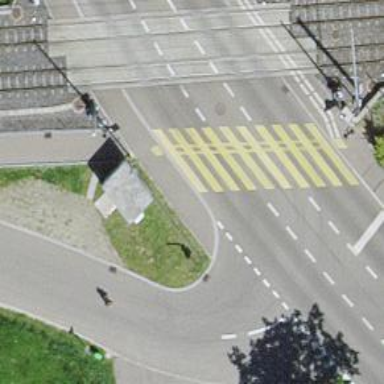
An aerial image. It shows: Zebra crossing on the road.